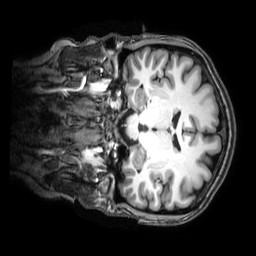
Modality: T1w
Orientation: coronal
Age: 34
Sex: female
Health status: healthy
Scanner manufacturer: philips
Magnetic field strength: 3 T
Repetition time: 0.008171 s
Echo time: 0.003756 s